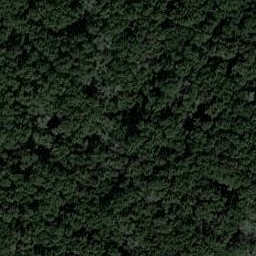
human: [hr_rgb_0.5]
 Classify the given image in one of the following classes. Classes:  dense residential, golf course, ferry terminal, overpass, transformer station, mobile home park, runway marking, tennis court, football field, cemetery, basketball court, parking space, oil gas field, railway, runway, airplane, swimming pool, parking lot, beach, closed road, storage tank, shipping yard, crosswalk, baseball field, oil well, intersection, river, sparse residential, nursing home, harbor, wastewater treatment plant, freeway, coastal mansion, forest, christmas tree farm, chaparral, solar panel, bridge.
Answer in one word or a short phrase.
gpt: forest